Aerial crown-view tile of a tropical tree (Barro Colorado Island, Panama), acquired 20250512:
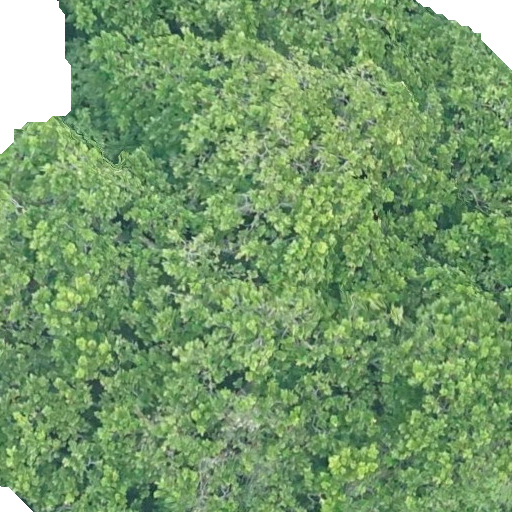
Species: Anacardium excelsum
GBIF accepted scientific name: Anacardium excelsum
Crown area: 506.901 m²